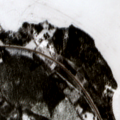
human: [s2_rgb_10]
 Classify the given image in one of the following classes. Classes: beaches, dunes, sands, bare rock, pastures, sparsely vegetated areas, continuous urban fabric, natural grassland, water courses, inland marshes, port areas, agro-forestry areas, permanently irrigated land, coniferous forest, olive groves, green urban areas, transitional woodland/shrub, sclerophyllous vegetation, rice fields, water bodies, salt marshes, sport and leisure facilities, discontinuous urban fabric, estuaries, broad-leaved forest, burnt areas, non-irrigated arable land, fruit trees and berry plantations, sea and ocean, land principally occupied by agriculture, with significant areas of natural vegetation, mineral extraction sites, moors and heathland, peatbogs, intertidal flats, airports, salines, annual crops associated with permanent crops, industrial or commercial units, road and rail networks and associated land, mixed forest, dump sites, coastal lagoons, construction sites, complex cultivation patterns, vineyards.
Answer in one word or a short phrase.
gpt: coniferous forest, mixed forest, water bodies